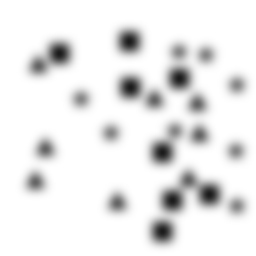
Squares: 8
Triangles: 8
Stars: 8
Total shapes: 24